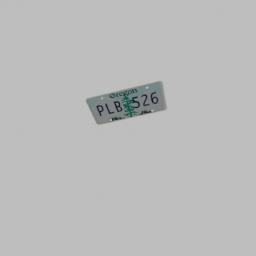
Label: mechanical